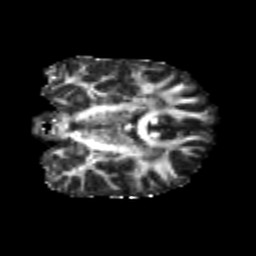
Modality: FA
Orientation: coronal
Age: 21
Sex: male
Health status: healthy
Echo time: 0.074 s